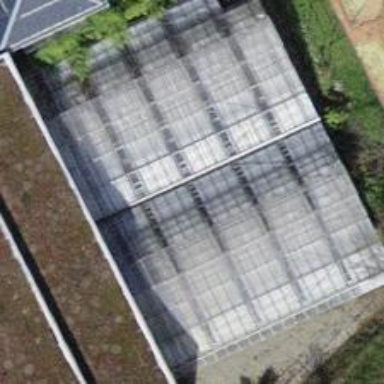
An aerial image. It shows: Greenhouse building for cultivating plants.